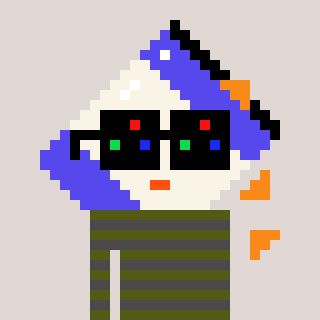
a pixel art character with square black sunglasses, a chips-shaped head and a grayscale-colored body on a warm background